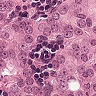
Metastatic tissue present: yes